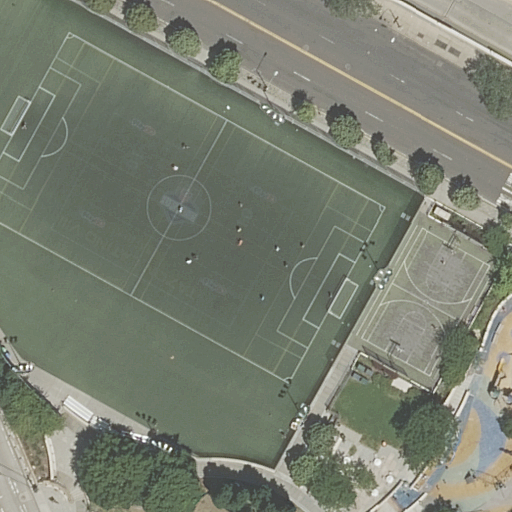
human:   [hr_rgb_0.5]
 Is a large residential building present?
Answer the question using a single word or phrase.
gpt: no

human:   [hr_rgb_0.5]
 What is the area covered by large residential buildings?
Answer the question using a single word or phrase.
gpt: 0m2

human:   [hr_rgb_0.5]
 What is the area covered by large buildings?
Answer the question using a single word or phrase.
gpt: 0m2

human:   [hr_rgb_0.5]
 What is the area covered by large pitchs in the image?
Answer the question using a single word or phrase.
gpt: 580m2

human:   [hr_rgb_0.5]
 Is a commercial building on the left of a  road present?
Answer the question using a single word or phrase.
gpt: no

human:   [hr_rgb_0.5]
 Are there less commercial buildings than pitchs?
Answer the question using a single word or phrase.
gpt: yes

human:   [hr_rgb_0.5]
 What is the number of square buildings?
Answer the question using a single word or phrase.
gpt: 0

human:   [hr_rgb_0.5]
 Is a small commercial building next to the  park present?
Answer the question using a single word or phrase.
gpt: no

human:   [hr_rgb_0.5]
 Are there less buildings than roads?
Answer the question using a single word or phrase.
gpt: yes

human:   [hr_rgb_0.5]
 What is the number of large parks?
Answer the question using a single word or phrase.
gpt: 1

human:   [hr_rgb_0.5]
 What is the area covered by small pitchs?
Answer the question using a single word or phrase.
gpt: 37m2

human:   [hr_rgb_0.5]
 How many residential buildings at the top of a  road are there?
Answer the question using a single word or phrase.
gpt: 1

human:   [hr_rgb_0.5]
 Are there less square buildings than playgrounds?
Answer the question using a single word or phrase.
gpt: yes

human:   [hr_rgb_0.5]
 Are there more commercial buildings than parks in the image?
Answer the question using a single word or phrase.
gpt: no

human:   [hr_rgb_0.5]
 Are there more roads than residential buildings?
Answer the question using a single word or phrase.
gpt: yes

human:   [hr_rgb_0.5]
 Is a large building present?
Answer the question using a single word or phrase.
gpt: no

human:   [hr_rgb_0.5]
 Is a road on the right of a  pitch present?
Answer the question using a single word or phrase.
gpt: yes

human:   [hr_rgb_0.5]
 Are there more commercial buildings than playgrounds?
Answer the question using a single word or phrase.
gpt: no

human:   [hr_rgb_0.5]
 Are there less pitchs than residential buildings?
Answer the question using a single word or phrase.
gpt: no

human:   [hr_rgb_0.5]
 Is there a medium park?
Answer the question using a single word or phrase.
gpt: no

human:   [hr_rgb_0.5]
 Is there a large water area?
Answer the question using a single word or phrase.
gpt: no

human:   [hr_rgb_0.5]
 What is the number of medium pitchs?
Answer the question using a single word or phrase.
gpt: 0

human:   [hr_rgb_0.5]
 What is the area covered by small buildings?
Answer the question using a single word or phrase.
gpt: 0m2

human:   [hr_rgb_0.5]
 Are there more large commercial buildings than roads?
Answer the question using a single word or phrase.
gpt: no

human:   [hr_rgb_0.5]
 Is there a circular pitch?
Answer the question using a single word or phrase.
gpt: no

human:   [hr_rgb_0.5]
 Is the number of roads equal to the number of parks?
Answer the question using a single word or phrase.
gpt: no

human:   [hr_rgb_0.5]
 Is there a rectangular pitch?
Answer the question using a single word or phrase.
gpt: yes

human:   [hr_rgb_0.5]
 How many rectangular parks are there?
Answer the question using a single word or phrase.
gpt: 0

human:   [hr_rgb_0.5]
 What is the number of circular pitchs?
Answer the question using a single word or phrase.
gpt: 0

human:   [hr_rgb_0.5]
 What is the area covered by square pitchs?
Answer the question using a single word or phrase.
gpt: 0m2

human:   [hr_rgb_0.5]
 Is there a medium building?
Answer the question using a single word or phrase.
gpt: yes

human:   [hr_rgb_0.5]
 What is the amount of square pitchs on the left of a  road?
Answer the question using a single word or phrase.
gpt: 0

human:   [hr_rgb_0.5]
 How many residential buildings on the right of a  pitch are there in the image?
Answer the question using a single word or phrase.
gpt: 1

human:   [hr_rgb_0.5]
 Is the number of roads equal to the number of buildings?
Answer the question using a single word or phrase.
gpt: no

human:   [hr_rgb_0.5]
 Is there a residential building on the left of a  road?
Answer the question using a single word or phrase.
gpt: no

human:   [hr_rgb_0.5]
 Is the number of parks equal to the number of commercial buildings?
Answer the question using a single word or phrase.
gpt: no